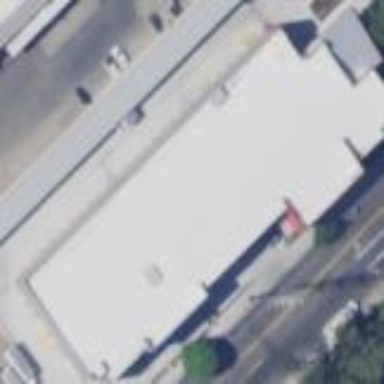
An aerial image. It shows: Retail building with storage rental shop inside.